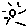
Label: sun